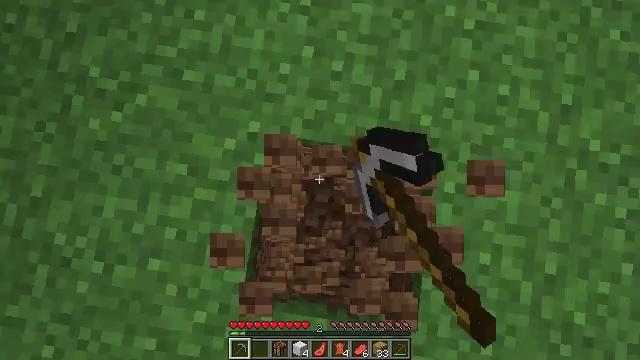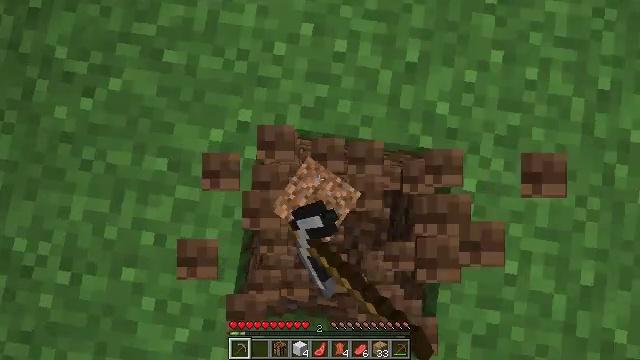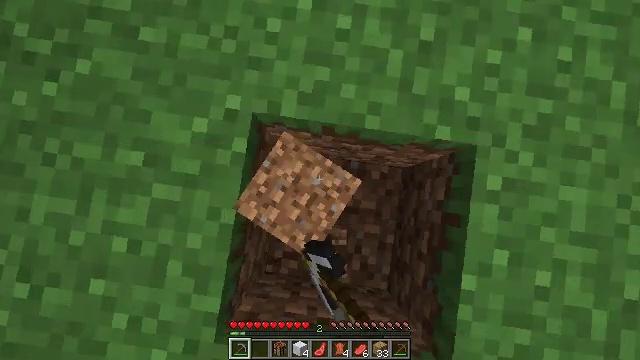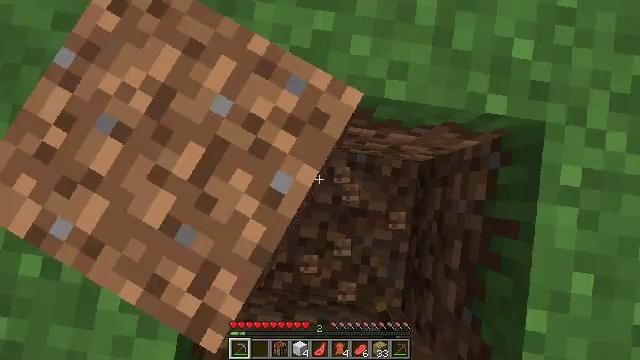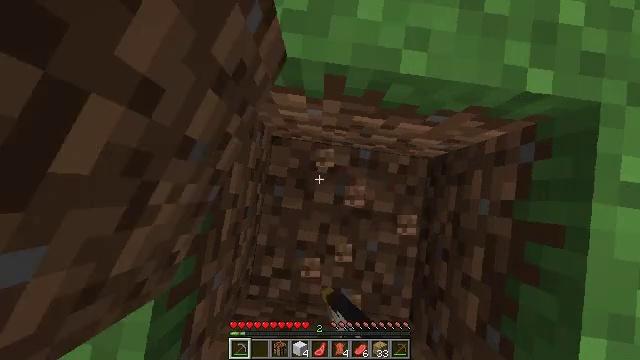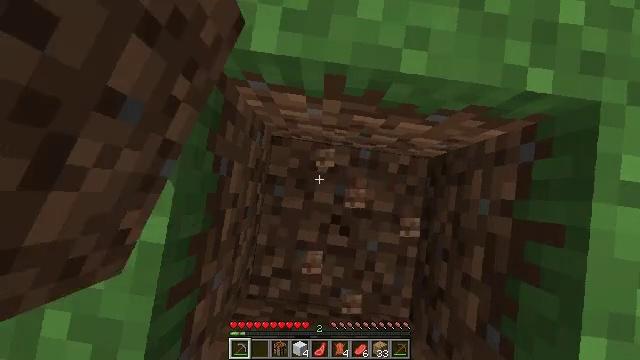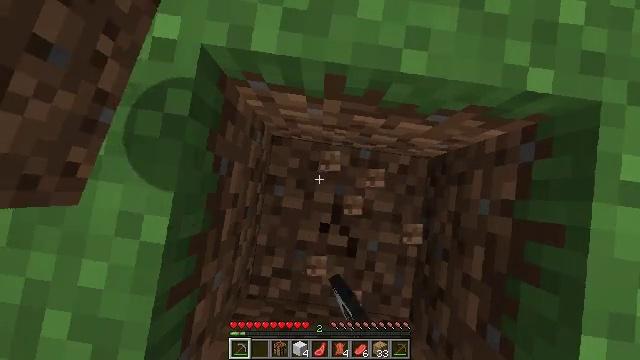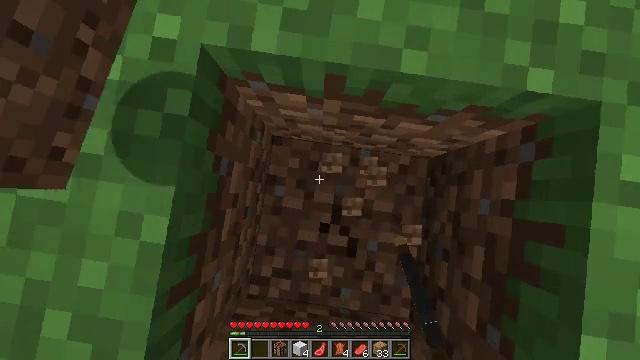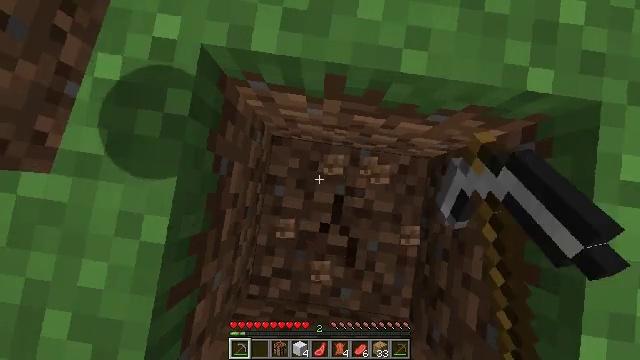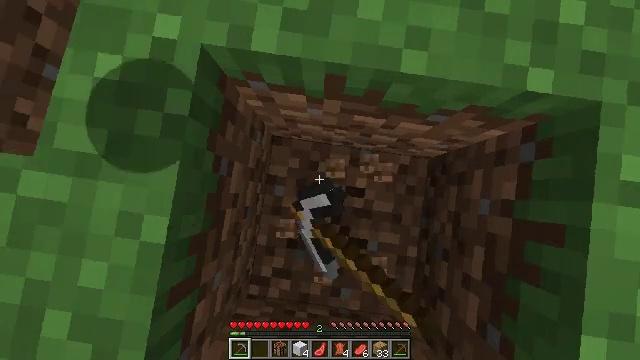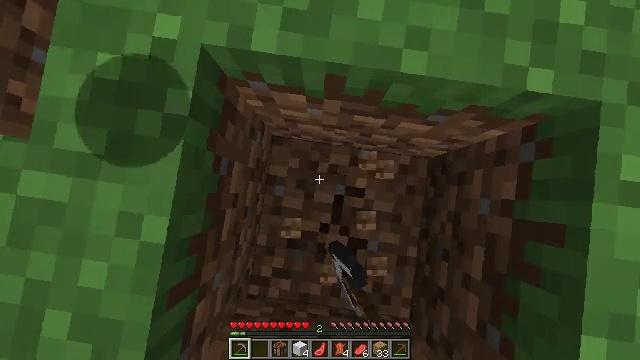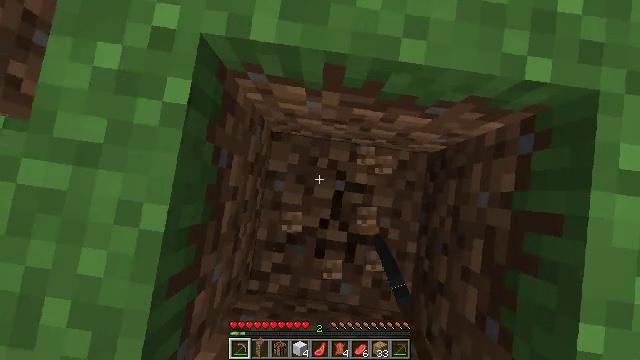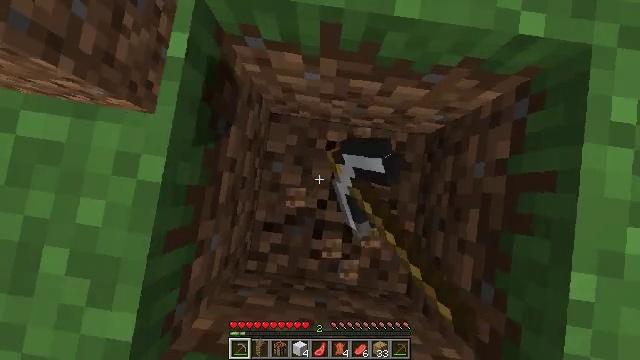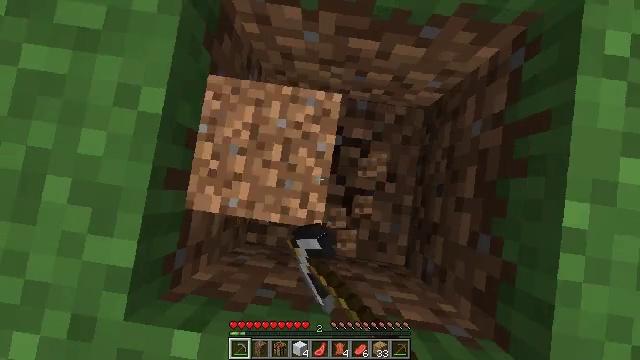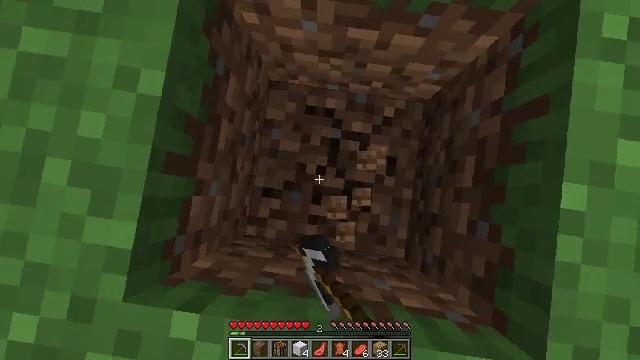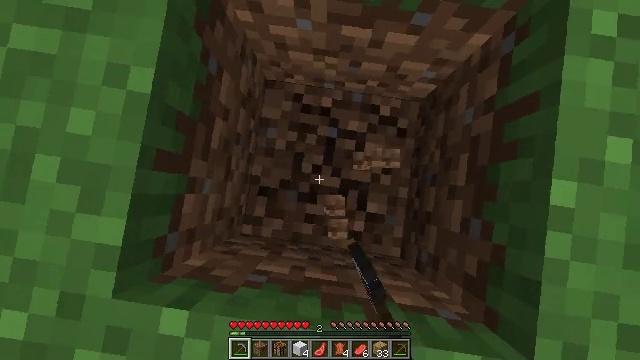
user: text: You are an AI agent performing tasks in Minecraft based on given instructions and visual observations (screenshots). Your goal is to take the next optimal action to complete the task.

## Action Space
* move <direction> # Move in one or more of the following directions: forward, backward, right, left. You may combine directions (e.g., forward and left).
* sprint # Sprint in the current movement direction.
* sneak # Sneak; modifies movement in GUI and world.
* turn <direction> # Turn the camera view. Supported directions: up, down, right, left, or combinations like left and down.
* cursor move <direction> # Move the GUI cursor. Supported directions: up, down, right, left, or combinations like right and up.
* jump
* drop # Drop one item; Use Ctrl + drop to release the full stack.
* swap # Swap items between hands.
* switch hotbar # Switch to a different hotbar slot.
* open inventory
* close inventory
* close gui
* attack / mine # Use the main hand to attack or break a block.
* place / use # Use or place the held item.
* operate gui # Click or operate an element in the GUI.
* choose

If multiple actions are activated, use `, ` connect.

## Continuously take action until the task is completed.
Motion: motion action
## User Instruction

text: Break the dirt block.
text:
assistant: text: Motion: attack / mine
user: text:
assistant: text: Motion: attack / mine
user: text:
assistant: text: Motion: attack / mine
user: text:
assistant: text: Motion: attack / mine
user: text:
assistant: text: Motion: attack / mine
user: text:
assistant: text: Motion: attack / mine
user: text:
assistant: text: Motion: attack / mine
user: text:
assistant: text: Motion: attack / mine
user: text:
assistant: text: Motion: attack / mine
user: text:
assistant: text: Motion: attack / mine
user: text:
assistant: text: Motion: move back, attack / mine
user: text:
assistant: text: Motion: move back, attack / mine
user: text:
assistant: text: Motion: move back, attack / mine
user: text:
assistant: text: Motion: move back, attack / mine
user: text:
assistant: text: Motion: attack / mine
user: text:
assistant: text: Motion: attack / mine
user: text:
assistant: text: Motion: attack / mine
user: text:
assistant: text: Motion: turn left and up, attack / mine
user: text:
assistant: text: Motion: attack / mine
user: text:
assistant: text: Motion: attack / mine
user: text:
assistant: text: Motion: attack / mine
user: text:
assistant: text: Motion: attack / mine
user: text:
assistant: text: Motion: attack / mine
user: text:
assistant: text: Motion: attack / mine
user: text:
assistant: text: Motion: attack / mine
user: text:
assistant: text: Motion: attack / mine
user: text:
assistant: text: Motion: attack / mine
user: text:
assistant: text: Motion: attack / mine
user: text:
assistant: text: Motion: turn up, attack / mine
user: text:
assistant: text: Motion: attack / mine